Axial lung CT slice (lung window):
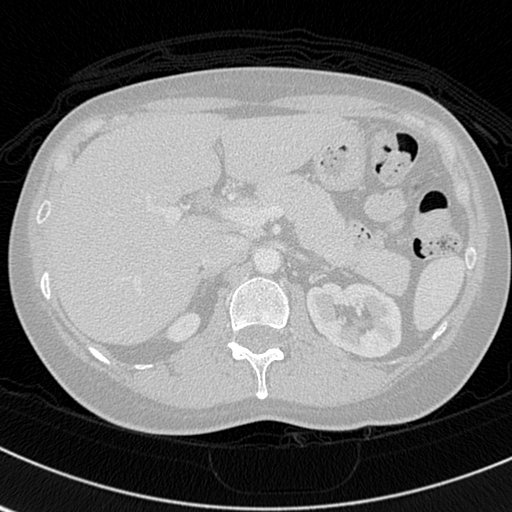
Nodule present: no